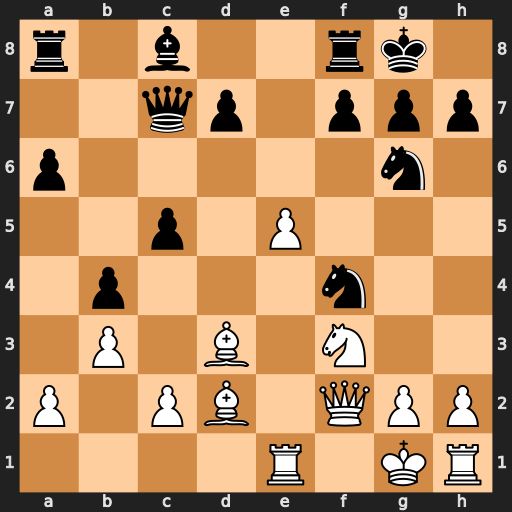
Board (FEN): r1b2rk1/2qp1ppp/p5n1/2p1P3/1p3n2/1P1B1N2/P1PB1QPP/4R1KR
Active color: w
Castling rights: -
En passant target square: -
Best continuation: Bxf4 Nxf4 Bxh7+